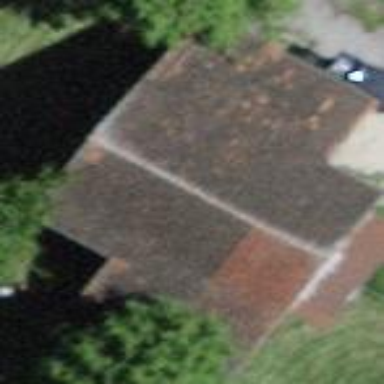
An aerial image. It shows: Barn.